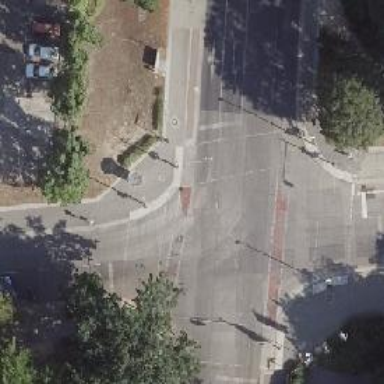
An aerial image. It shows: Footway with traffic signals at crossing.